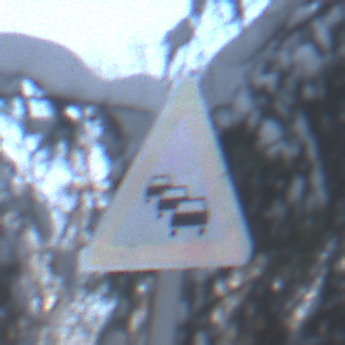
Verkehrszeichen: Stau
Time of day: MorningAfternoon
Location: Outdoor (Nature)
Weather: Clear
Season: Winter
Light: Natural